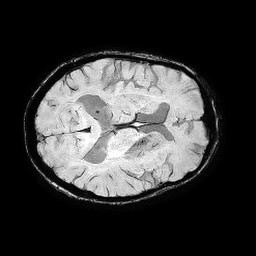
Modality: SWI
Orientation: axial
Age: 72
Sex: female
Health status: ill
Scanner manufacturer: philips
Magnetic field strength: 3 T
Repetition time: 0.031 s